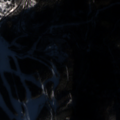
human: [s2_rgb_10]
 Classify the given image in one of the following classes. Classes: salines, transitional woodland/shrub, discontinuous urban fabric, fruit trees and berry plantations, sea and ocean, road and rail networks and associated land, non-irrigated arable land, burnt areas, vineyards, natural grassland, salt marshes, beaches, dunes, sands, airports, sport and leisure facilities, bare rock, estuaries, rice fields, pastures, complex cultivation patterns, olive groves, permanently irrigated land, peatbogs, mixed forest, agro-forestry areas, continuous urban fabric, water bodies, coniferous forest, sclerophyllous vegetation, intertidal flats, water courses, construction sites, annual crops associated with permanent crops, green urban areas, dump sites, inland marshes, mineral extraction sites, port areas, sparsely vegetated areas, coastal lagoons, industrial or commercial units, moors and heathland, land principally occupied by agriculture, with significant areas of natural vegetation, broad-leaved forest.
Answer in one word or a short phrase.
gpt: discontinuous urban fabric, sport and leisure facilities, coniferous forest, mixed forest